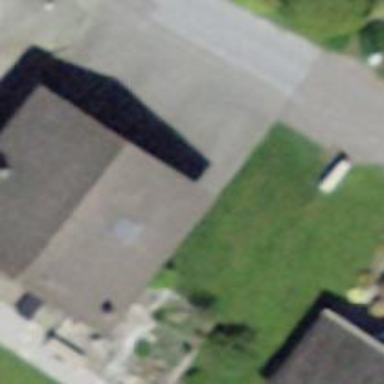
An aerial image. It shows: Simple house.